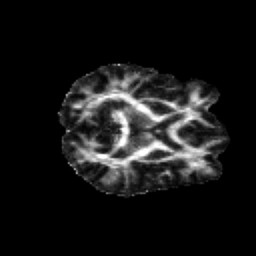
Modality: FA
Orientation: axial
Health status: healthy
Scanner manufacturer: siemens
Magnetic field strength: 3 T
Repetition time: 12 s
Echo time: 0.092 s